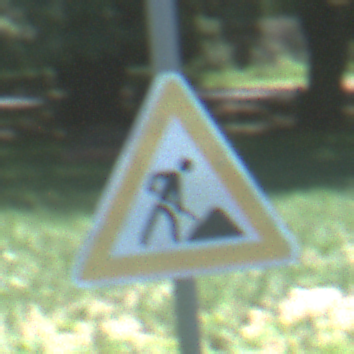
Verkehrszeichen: Arbeitsstelle
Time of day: Midday
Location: Outdoor (Nature)
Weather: Clear
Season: Summer
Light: Natural